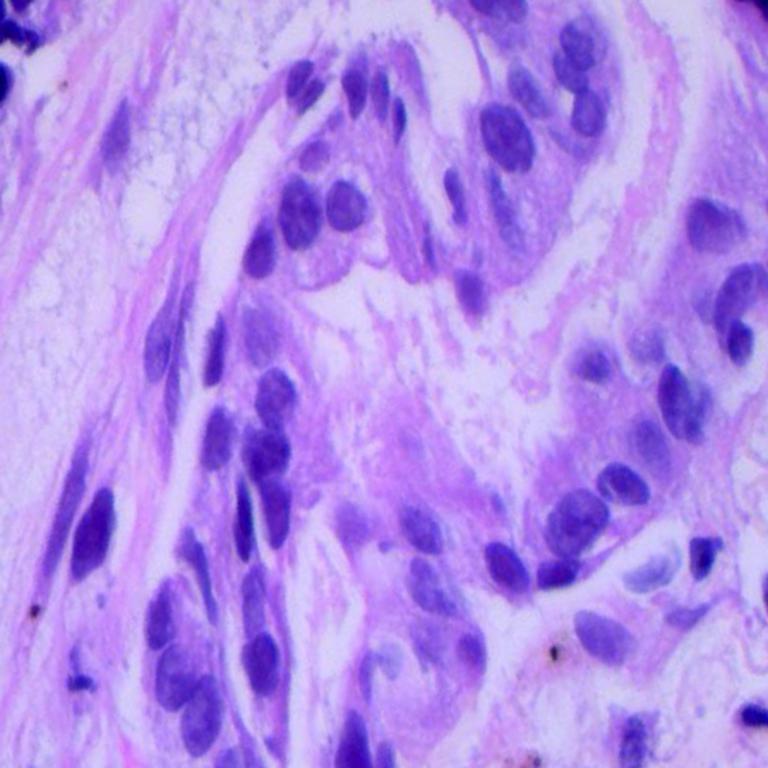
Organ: lung
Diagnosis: adenocarcinomas